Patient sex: M
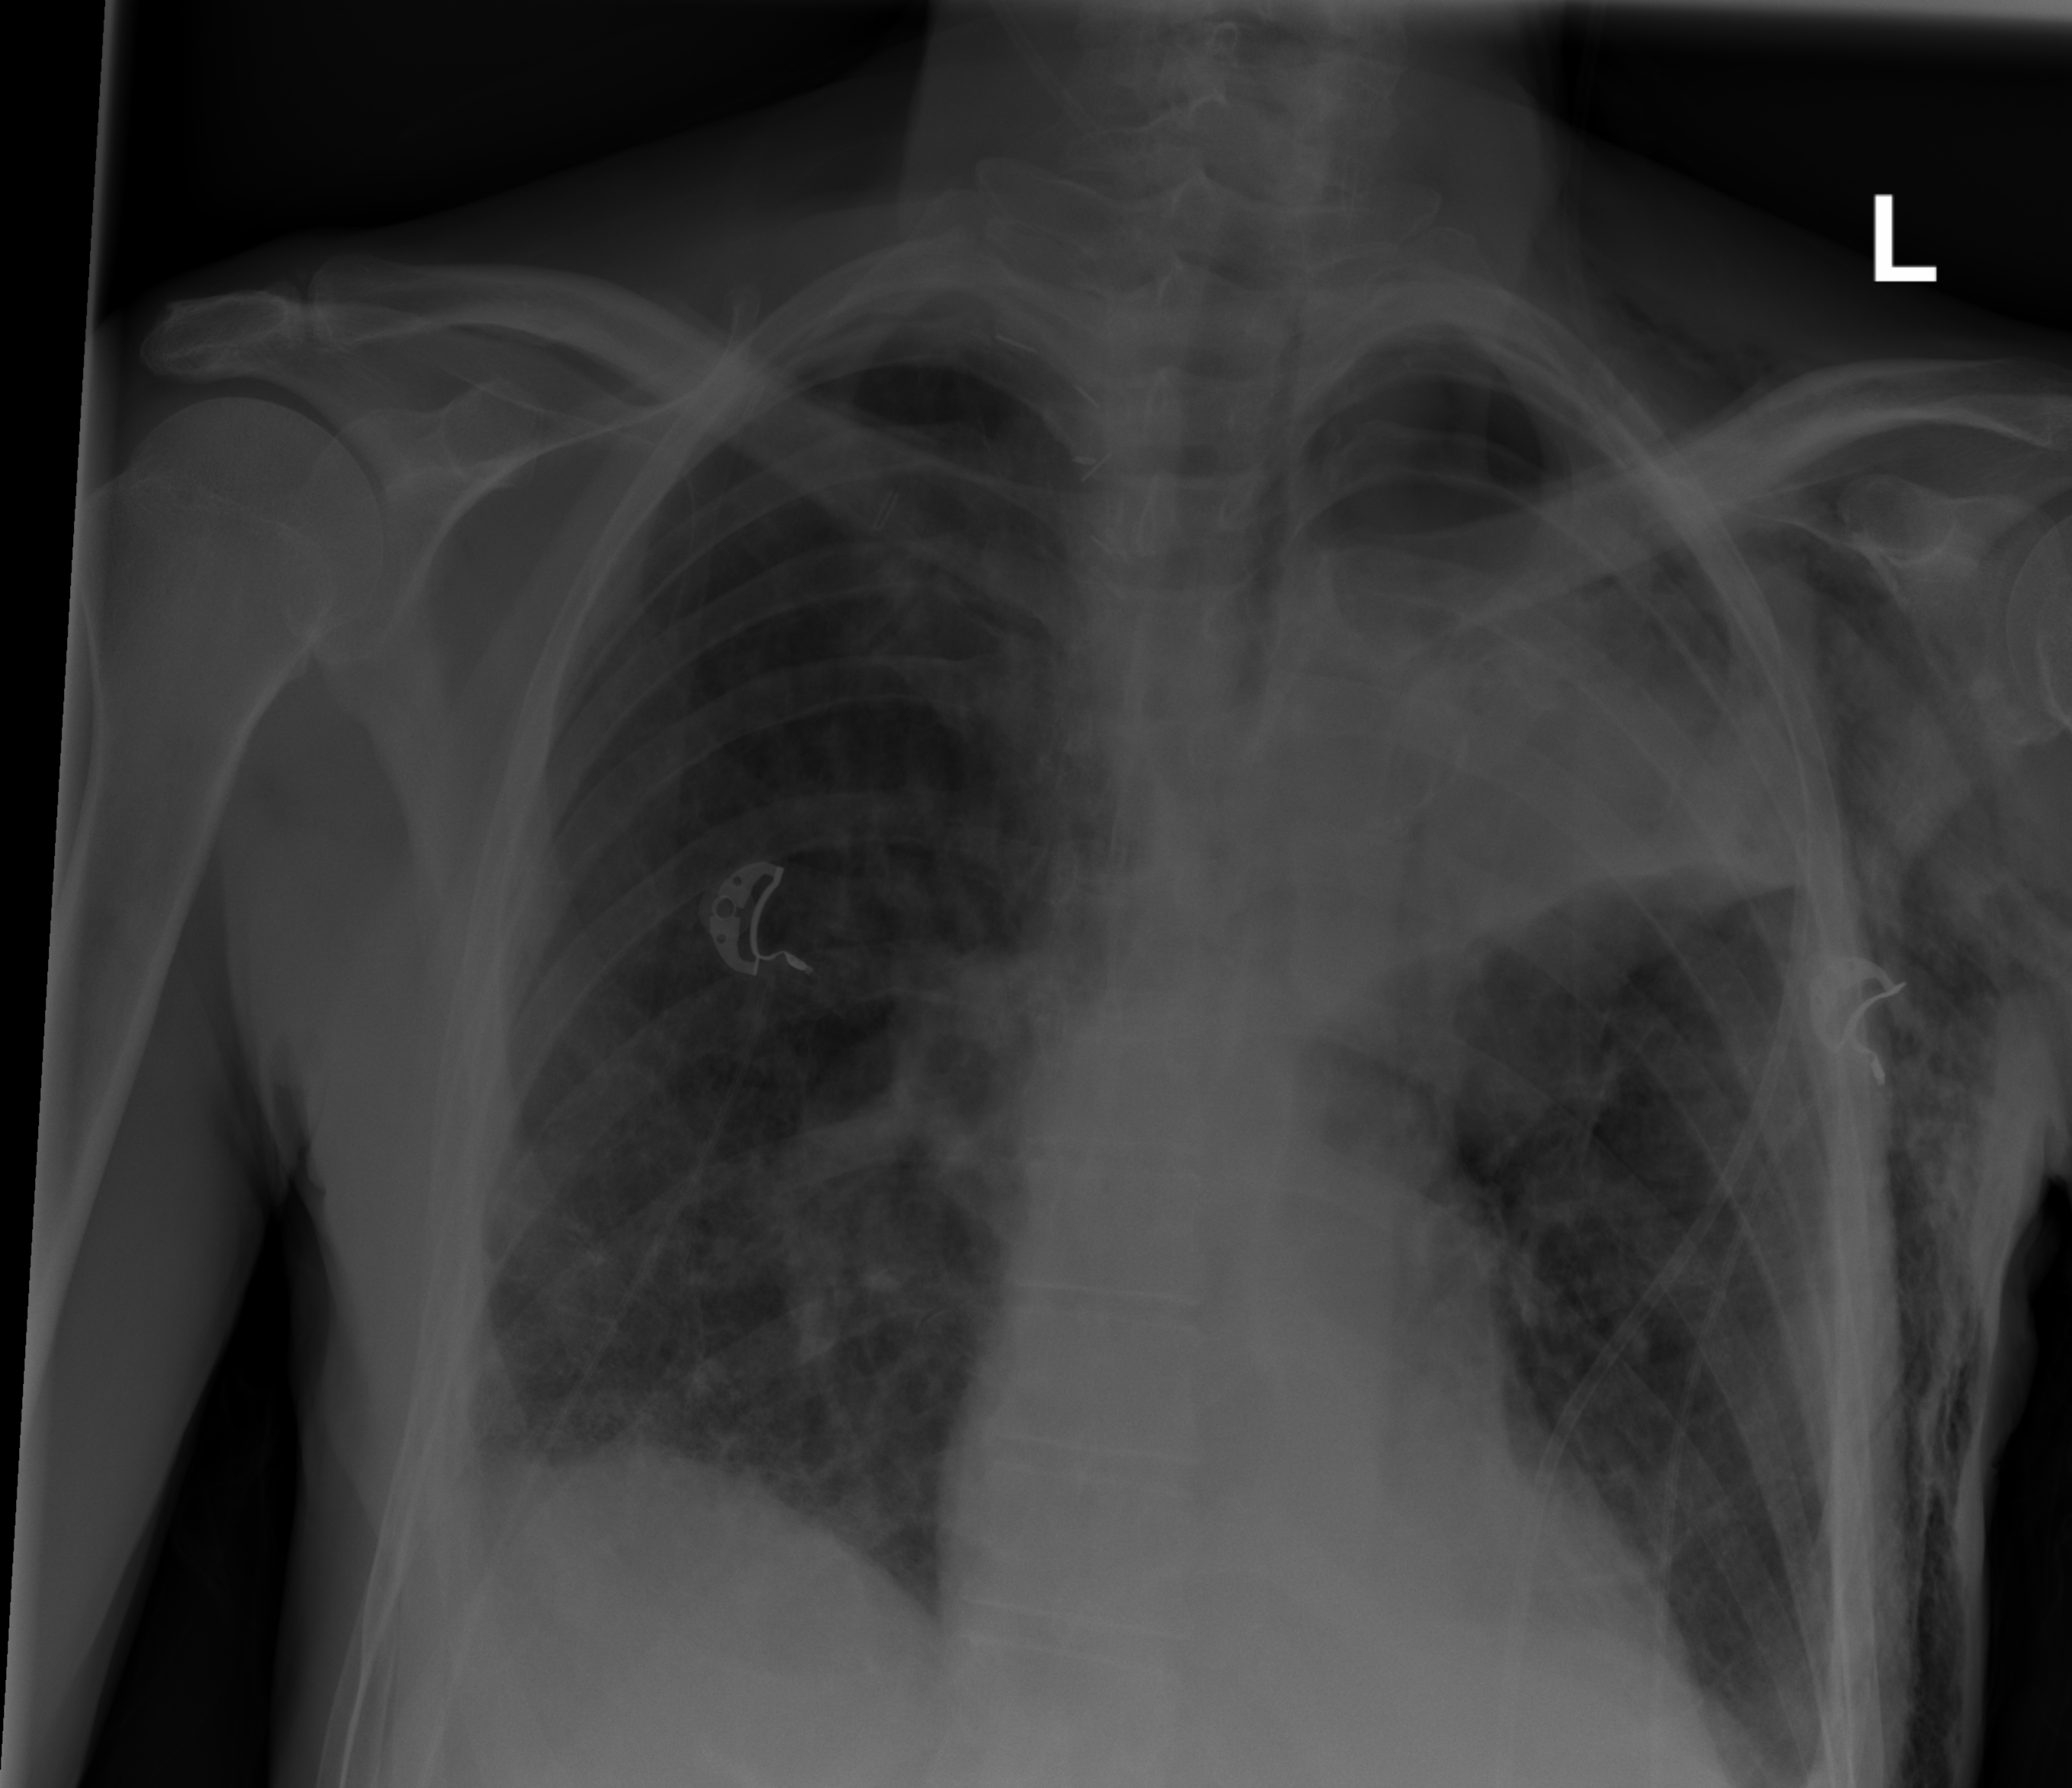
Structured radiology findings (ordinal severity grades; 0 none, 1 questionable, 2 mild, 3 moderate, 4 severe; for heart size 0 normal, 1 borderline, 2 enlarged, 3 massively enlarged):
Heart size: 0
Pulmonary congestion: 0
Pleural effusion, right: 0
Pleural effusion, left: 1
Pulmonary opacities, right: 0
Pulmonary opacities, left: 0
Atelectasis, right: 0
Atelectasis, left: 2